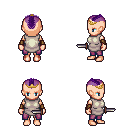
a pixel art fantasy rpg character, female body template, human, light skin, white tunic, magenta pants, purple short mohawk hairstyle, gold tiara, leather bracers, dagger, four views (front, back, left, right), 2x2 character sprite sheet, small pixel art, hard edges, no anti-aliasing